Field crop: maize
Growth stage: 2
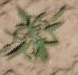
Species: atriplex